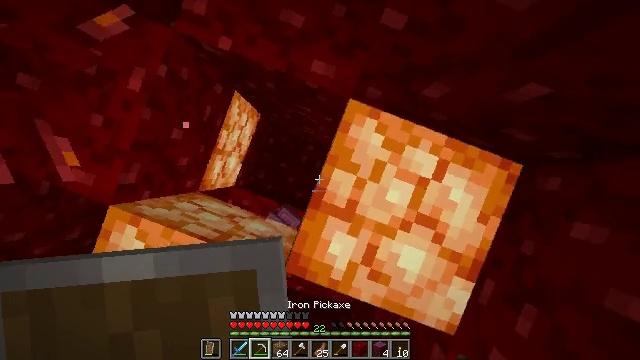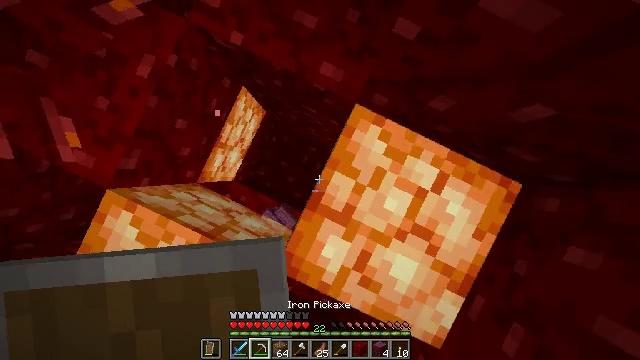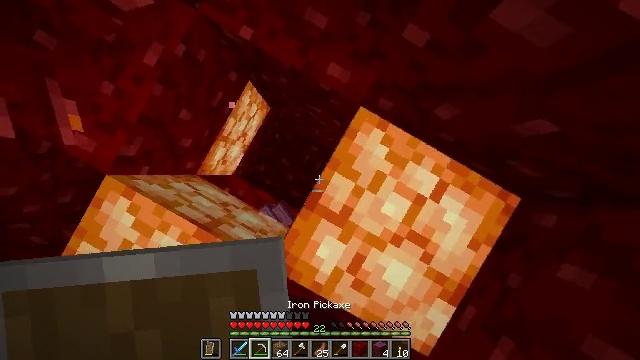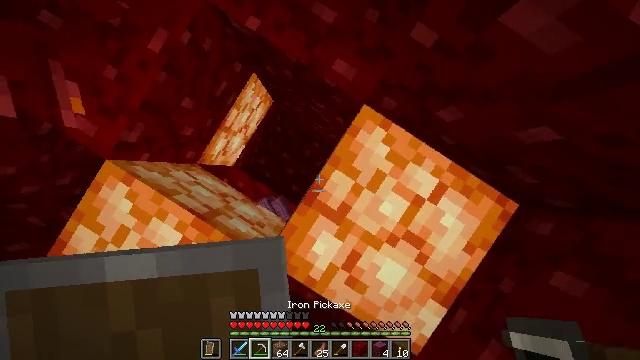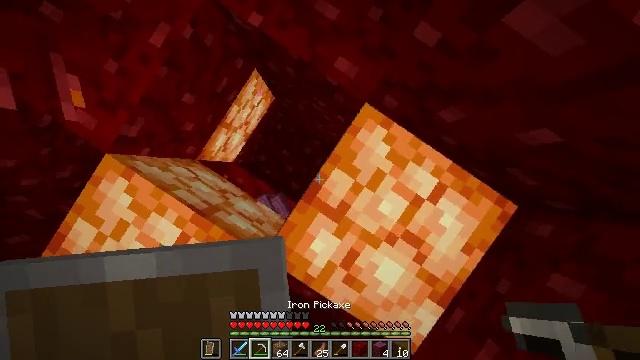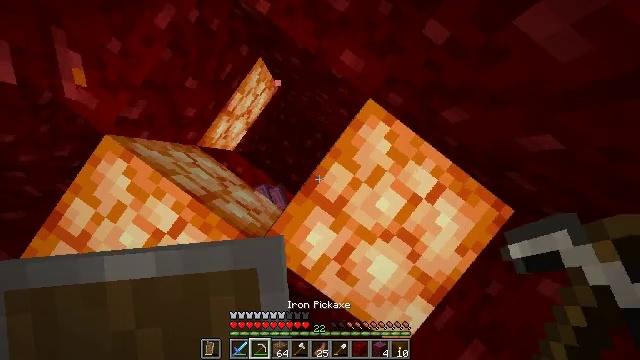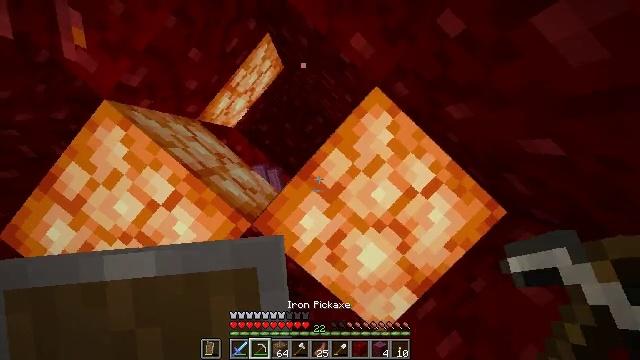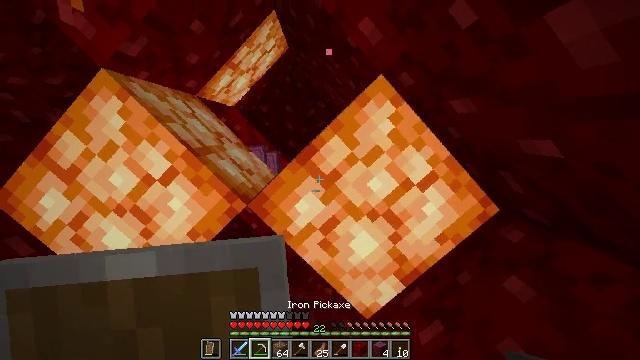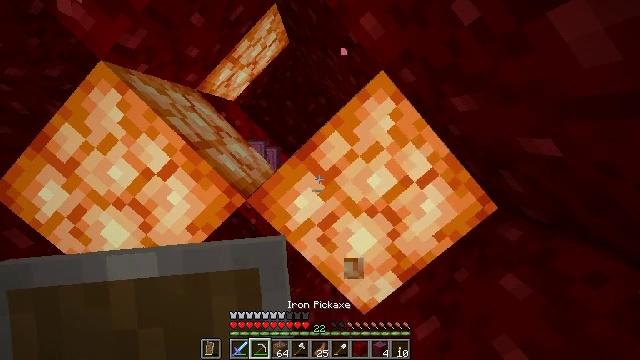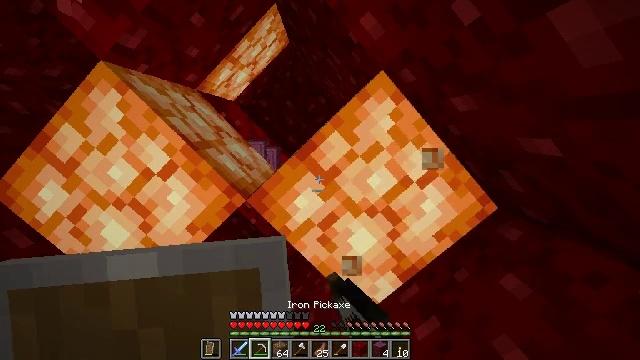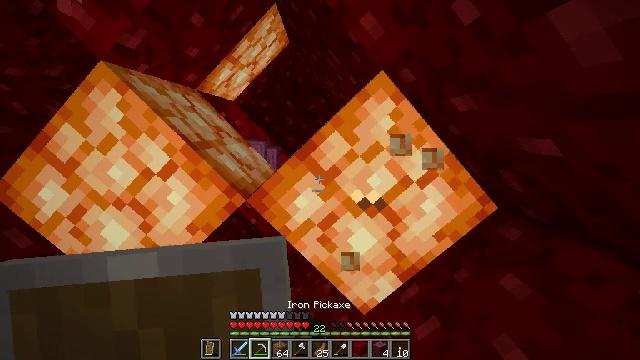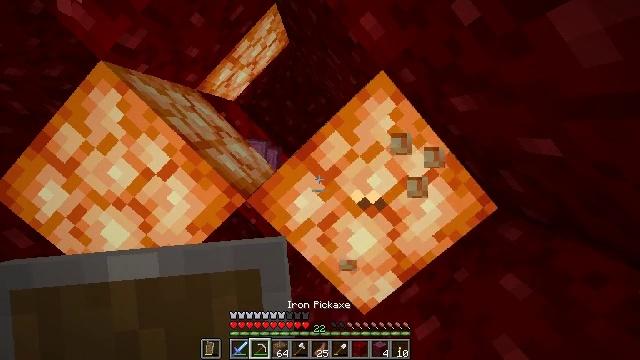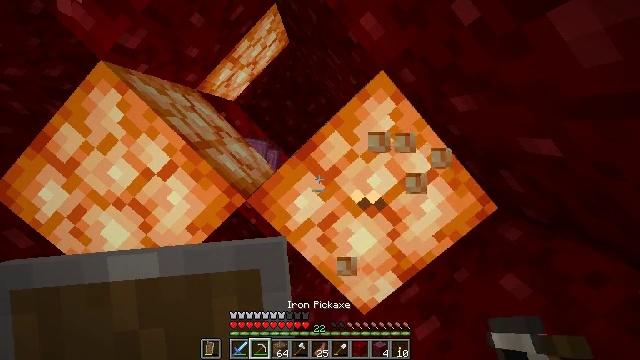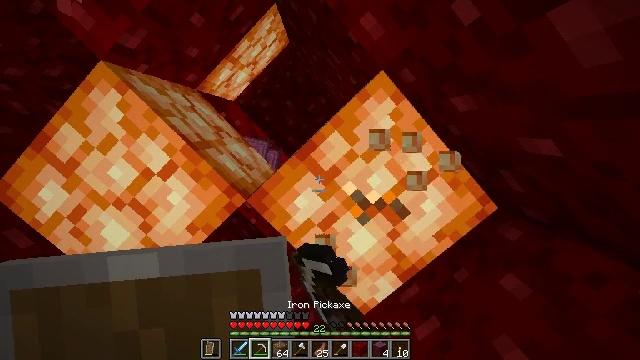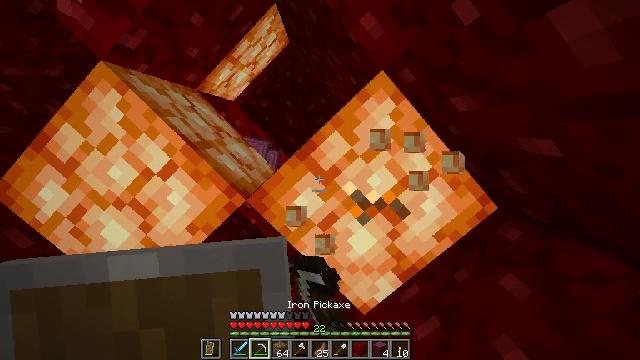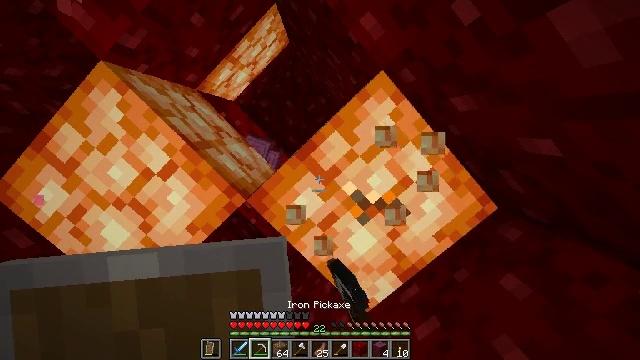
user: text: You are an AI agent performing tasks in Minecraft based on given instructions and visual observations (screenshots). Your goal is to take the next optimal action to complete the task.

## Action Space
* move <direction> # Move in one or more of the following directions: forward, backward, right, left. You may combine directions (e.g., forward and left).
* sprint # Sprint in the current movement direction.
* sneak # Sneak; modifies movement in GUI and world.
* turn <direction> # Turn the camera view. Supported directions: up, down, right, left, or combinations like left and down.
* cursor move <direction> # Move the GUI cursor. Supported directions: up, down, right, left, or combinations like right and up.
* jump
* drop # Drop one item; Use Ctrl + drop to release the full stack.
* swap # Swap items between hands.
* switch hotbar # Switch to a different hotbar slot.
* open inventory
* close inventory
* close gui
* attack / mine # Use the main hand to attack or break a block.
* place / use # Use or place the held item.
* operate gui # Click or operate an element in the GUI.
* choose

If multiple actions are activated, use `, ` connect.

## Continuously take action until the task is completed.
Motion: motion action
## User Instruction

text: Attack the shroomlight to pick it up.
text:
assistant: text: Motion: turn right
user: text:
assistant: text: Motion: turn right
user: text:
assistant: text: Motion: turn right
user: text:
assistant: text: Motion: turn right
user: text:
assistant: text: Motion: turn right and down
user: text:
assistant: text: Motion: turn right and down
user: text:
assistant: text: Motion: turn right and down
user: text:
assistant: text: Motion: attack / mine
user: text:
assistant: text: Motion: attack / mine
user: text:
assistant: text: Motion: attack / mine
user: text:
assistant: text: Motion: attack / mine
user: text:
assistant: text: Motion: attack / mine
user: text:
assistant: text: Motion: attack / mine
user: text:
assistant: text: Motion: attack / mine
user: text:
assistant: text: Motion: attack / mine
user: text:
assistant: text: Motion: attack / mine
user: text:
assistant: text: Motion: attack / mine
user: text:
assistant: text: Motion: attack / mine
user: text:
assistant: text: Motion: attack / mine
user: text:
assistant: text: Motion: attack / mine
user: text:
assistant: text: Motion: attack / mine
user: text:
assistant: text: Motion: attack / mine
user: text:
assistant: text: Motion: attack / mine
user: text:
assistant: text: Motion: attack / mine
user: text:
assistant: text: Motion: attack / mine
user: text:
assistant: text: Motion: attack / mine
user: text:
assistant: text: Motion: attack / mine
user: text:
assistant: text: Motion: attack / mine
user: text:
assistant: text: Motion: attack / mine
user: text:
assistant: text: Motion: attack / mine